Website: slack
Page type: receipt
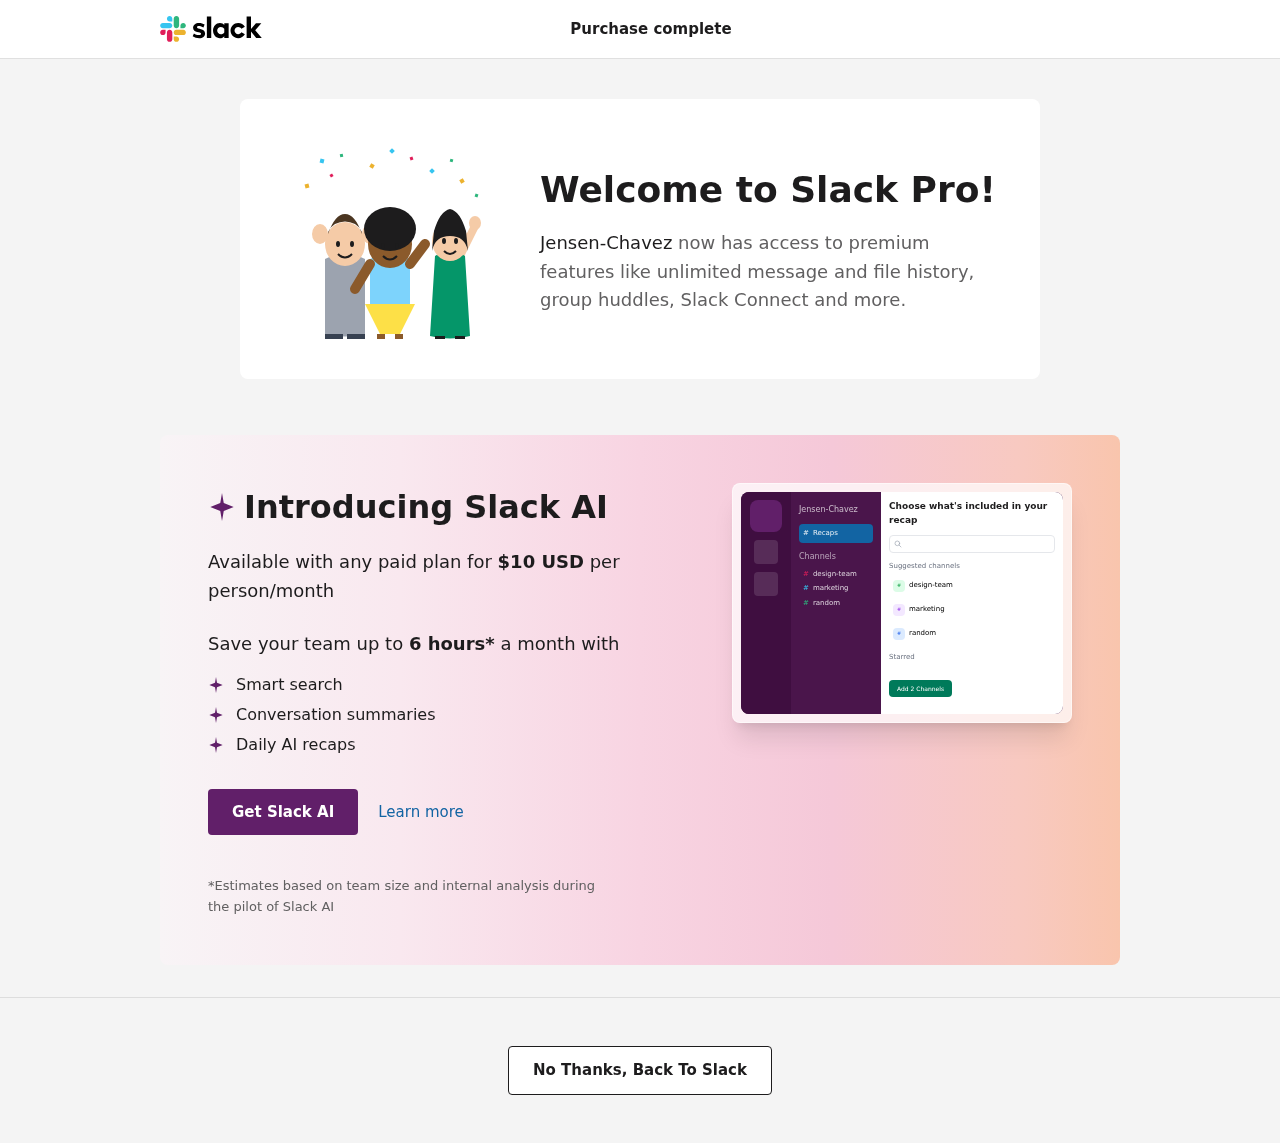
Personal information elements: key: PII_COMPANY
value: Jensen-Chavez